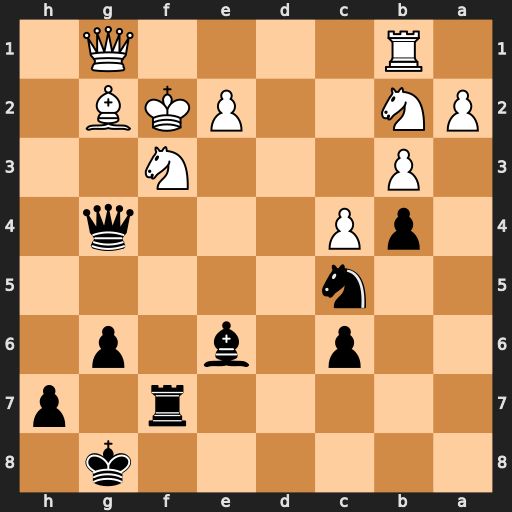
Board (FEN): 6k1/5r1p/2p1b1p1/2n5/1pP3q1/1P3N2/PN2PKB1/1R4Q1
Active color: b
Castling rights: -
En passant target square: -
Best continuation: Ne4+ Kf1 Nd2+